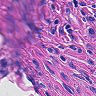
Metastatic tissue present: yes